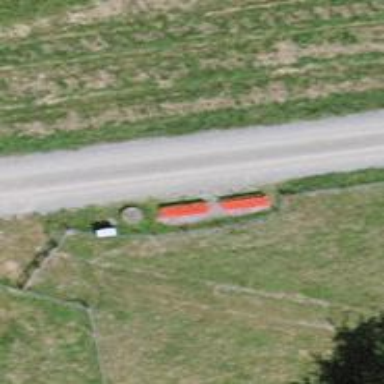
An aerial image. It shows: Red bench.